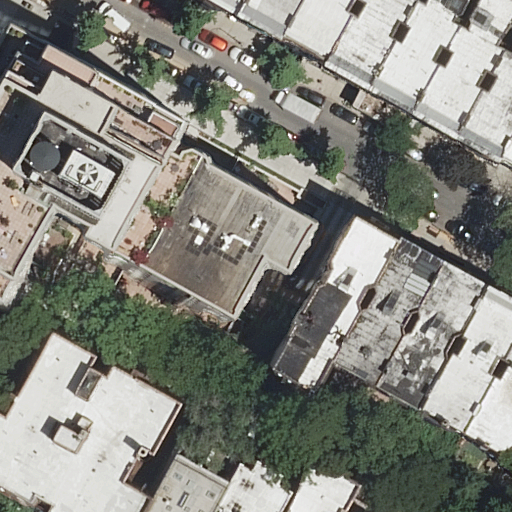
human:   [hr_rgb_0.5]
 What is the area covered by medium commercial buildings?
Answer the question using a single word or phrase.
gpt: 0m2

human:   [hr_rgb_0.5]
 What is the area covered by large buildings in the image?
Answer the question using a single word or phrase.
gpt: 2693m2

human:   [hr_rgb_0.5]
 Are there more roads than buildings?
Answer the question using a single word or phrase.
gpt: no

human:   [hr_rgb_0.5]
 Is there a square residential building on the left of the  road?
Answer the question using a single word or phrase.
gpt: no

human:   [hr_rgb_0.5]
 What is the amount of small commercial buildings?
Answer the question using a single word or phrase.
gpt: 0

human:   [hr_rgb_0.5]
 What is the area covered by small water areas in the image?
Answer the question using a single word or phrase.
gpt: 0m2

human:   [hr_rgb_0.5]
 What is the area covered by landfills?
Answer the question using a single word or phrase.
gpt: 0m2

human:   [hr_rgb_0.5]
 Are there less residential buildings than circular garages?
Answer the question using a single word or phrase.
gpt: no

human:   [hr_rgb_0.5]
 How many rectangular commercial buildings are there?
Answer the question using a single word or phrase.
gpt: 0

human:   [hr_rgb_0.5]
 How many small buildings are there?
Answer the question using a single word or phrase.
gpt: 5

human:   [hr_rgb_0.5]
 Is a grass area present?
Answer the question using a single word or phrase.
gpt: no

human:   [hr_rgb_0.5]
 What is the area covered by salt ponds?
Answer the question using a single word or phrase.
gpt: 0m2

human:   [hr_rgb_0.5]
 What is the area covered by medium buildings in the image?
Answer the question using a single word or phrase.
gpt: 2532m2

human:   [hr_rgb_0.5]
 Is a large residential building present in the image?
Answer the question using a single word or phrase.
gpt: yes

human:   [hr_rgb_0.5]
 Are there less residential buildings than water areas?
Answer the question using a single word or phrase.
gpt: no

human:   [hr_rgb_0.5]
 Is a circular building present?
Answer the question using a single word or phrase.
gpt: no

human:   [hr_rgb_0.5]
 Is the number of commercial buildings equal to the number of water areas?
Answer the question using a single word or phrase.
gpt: yes

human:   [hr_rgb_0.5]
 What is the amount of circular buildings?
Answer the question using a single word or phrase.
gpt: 0

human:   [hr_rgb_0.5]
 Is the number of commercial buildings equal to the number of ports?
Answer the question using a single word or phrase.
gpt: yes

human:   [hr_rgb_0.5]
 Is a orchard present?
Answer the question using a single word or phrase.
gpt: no

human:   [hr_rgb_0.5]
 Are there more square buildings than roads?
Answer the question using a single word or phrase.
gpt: no

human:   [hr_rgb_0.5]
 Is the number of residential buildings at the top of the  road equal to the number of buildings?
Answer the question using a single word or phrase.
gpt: no

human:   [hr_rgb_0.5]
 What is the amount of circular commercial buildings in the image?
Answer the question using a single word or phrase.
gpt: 0

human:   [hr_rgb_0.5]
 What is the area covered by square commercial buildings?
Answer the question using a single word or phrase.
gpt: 0m2

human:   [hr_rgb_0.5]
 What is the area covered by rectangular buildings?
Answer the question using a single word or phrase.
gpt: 254m2

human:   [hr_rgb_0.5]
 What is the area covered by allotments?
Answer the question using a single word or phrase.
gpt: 0m2

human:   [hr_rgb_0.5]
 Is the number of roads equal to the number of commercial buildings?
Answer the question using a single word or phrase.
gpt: no

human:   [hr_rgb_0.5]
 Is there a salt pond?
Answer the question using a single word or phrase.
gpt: no

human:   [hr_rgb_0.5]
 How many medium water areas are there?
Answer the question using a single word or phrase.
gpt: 0

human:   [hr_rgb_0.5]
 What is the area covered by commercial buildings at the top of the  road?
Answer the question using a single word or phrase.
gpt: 0m2

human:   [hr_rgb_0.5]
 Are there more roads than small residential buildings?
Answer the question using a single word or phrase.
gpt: no

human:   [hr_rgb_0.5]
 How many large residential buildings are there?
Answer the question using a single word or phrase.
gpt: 2

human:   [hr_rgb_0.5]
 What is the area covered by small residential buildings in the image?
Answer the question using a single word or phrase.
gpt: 178m2

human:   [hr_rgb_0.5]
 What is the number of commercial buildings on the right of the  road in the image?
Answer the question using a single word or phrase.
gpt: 0

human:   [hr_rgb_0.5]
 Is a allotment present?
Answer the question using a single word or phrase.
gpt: no

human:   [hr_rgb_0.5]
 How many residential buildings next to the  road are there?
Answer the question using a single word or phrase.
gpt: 19